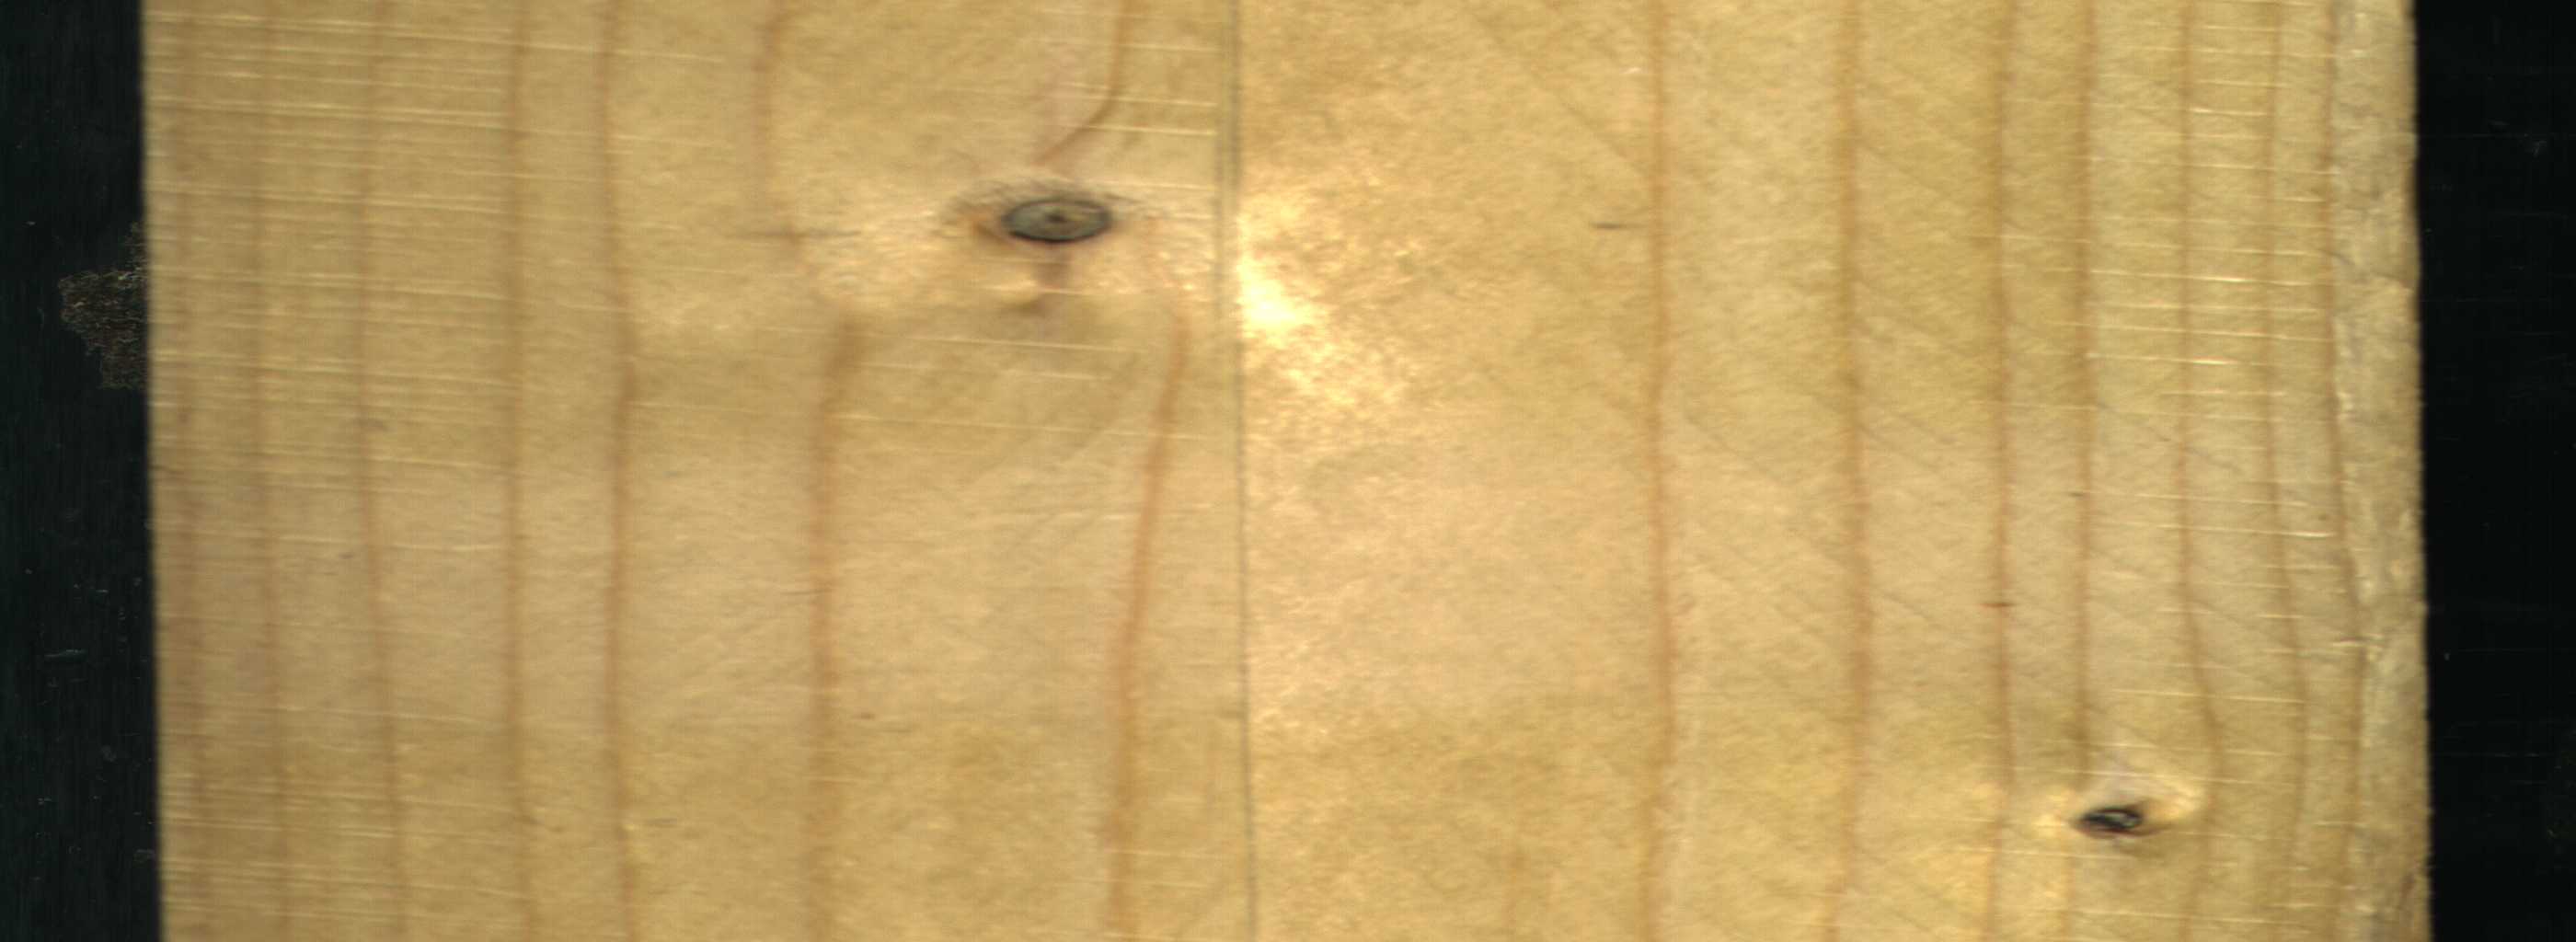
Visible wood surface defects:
Dead_Knot
Dead_Knot